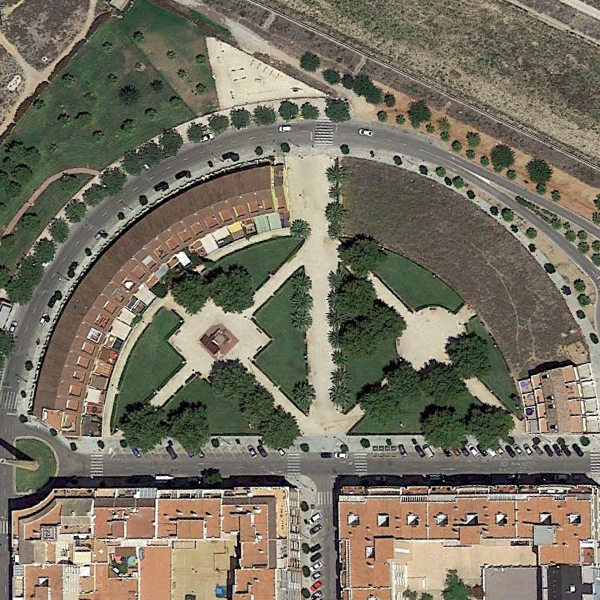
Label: Square